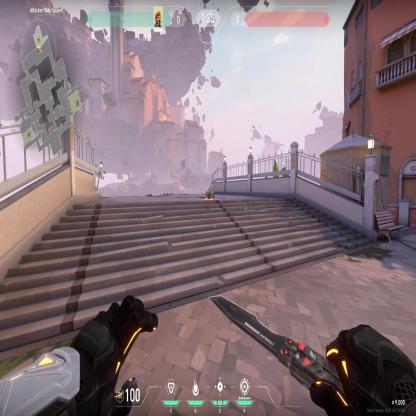
Label: dropped spike